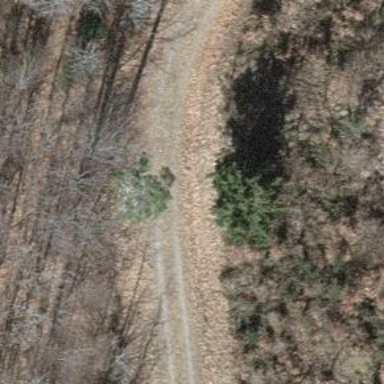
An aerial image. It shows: Gravel track with grade3 tracktype.